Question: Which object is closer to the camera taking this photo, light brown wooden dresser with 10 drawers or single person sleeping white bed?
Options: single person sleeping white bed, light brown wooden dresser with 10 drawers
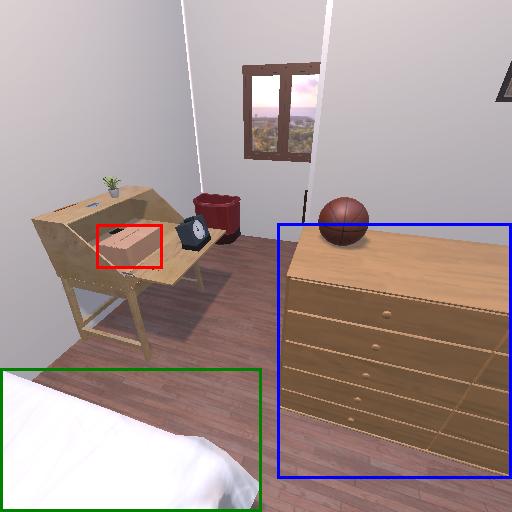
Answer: single person sleeping white bed